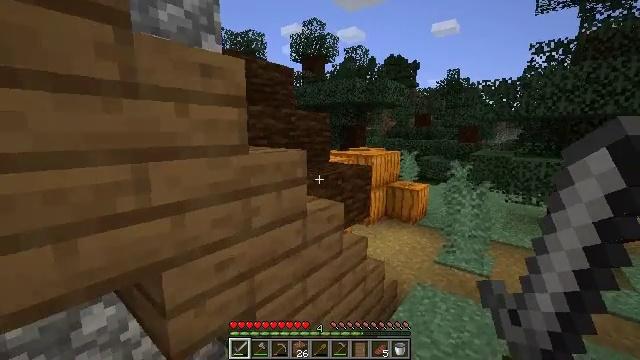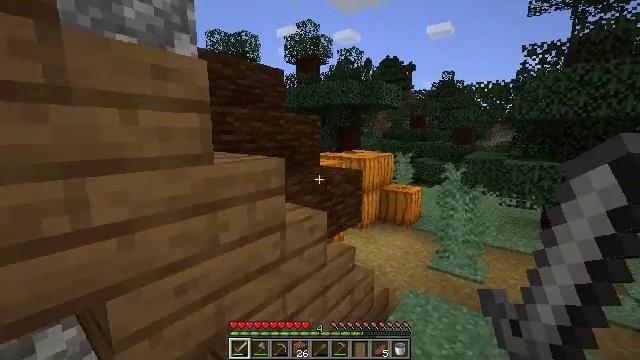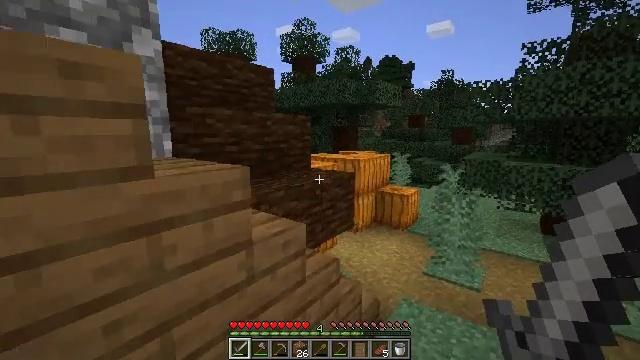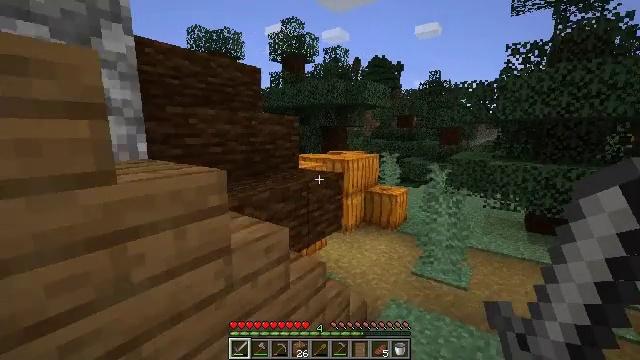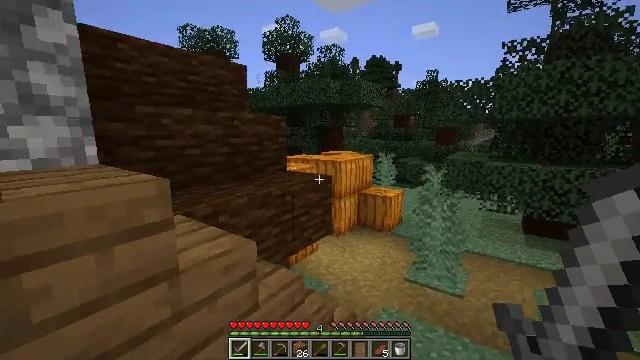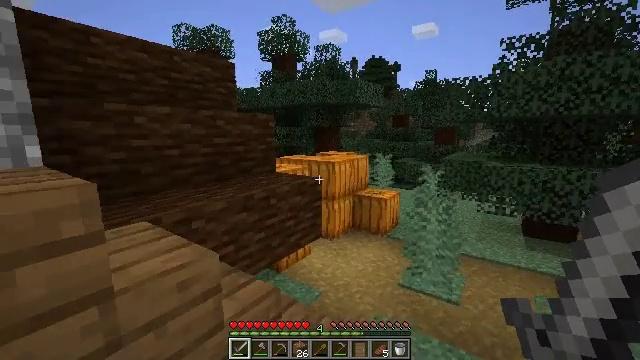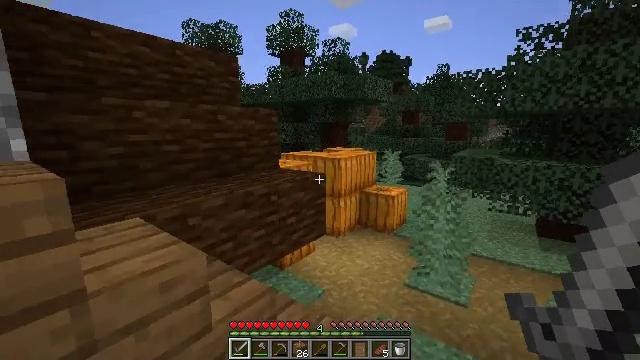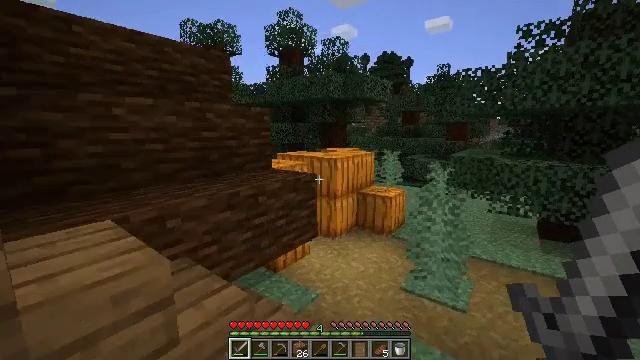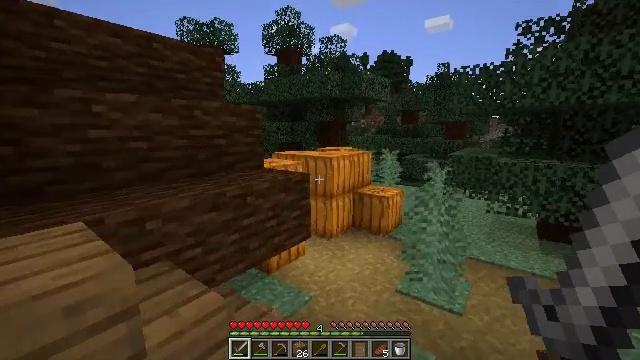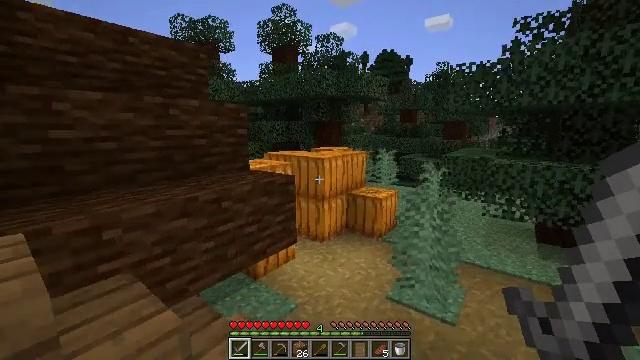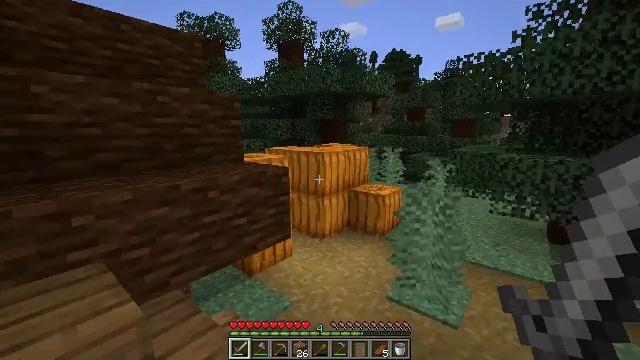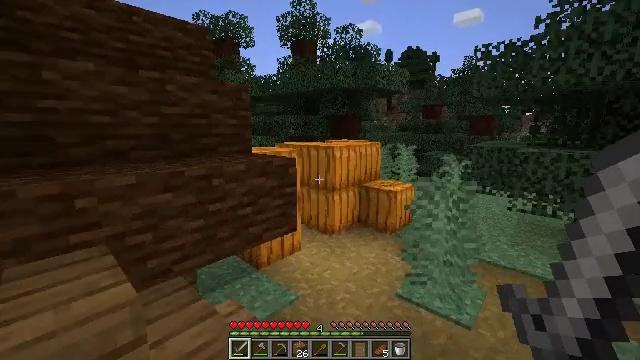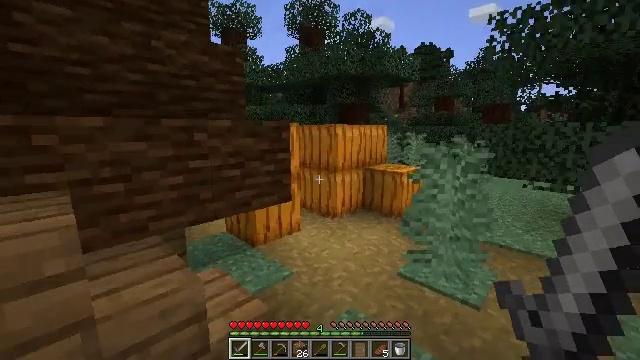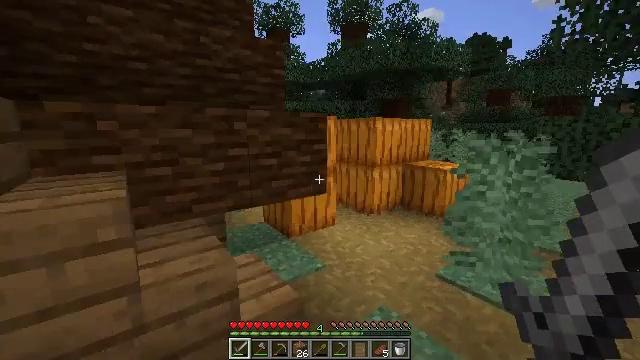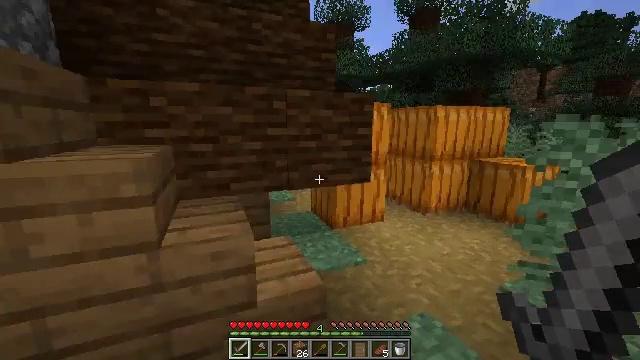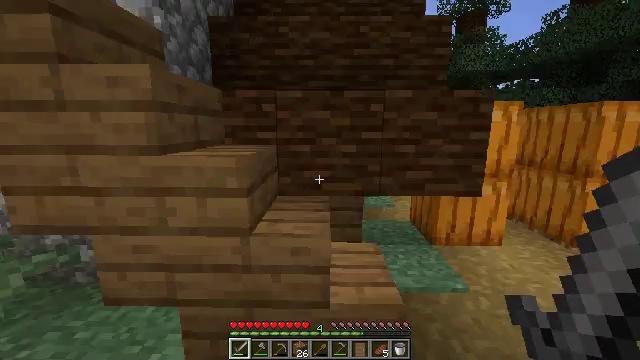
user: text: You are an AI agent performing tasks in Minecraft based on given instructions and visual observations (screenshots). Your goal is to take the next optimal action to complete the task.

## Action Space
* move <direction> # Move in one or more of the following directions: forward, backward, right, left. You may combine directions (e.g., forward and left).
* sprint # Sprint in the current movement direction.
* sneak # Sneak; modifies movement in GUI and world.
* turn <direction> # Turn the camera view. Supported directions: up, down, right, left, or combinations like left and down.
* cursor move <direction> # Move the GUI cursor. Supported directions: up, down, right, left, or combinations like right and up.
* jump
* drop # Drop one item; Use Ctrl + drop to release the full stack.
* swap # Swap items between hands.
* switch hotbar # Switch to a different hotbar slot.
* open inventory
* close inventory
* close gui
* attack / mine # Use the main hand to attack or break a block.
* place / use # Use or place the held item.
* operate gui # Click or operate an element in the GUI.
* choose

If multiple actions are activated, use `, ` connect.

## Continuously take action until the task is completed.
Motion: motion action
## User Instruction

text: Collect the spruce door for reuse.
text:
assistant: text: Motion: move forward and move right
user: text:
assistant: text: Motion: move forward and move right
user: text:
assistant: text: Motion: move forward and move right, turn right
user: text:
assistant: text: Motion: move forward and move right
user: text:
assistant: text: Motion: move forward and move right
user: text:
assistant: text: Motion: move forward and move right, turn left
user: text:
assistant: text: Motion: move forward and move right
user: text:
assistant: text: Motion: move forward and move right
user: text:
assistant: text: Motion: move forward and move right
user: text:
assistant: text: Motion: move forward and move right, turn left
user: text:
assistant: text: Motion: move forward and move right, turn left
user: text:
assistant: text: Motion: move forward and move right, turn left
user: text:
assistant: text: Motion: move forward and move right, turn left
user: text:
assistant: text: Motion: move forward and move right, turn left
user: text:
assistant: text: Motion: move forward and move right, turn left
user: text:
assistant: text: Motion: move forward and move right, turn left and up
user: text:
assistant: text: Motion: move forward and move right
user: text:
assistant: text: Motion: move forward and move right
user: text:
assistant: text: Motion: move forward and move right
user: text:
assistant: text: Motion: move forward and move right
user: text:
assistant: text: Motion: move forward and move right, turn left
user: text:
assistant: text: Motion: move forward and move right, turn left
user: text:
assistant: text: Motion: move forward and move right, turn left
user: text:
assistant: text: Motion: move right, turn left and up
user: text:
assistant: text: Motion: turn left
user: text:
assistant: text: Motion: move forward
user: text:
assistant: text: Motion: move forward
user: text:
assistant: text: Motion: move forward
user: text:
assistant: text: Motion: move forward
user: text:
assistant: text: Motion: move forward